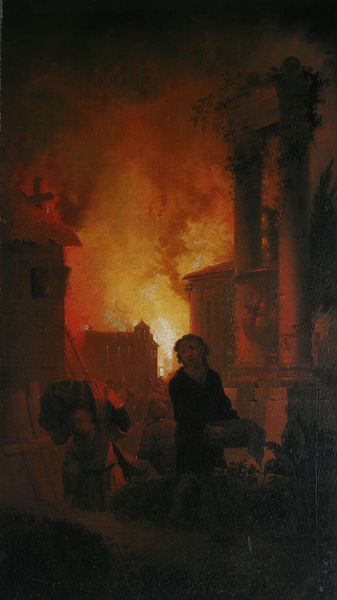
Titel: Feuersbrunst in einer antiken Stadt (Der Brand von Rom?)
Künstler: Johann Georg Trautmann
Standort: Mainz
Institution: Landesmuseum
Schlagwörter: dunkel, feuer, gemälde, himmel, mann, schatten, weiß, wolken, bäume, frauen, gelb, menschen, stadt, abend, braun, fenster, frau, grau, hell, holz, kleid, licht, männer, nacht, orange, schwarz, strasse, säule, säulen, ölbild, dach, gebäude, haus, rot, tuch, weg, zaun, hochformat, malerei, alt, anzug, jung, wand, architektur, mensch, tragen, trauer, öl, häuser, hügel, busch, kirche, qualm, rauch, millet, figur, kind, pflanzen, sack, ranken, gasse, italien, gepäck, last, schleppen, anstieg, hitze, lattenzaun, figuren, brand, leiter, unglück, zerstörung, homme, menzel, junge, flucht, hell dunkel, eingang, spitzweg, ruine, antike, kreuz, brennen, flammen, glut, lodern, nachts, gefahr, fliehen, flüchten, ruinen, stiefel, architrav, rom, ranke, stadttor, schein, verzweiflung, efeu, elend, hilfe, leid, schmerz, lastenträger, historienmalerei, tempel, drama, nuit, helfen, rettung, forum, ville, feuersbrunst, knecht, inferno, incendie, holzbau, troja, rauchschwaden, plünderung, feu, courbet, lorcje, lastträger, ruinrn, häusre, portique, bonvin, flcht, fraöuen, kreieg, duester, feuer+, drana, zerstärung, ferschlingen, colone, vile